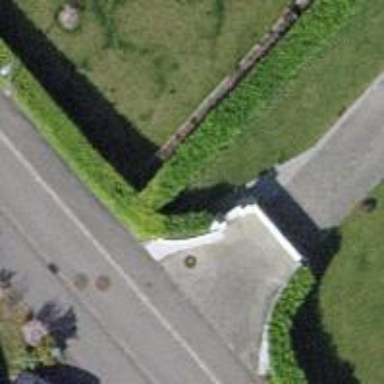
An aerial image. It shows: Hedge barrier.